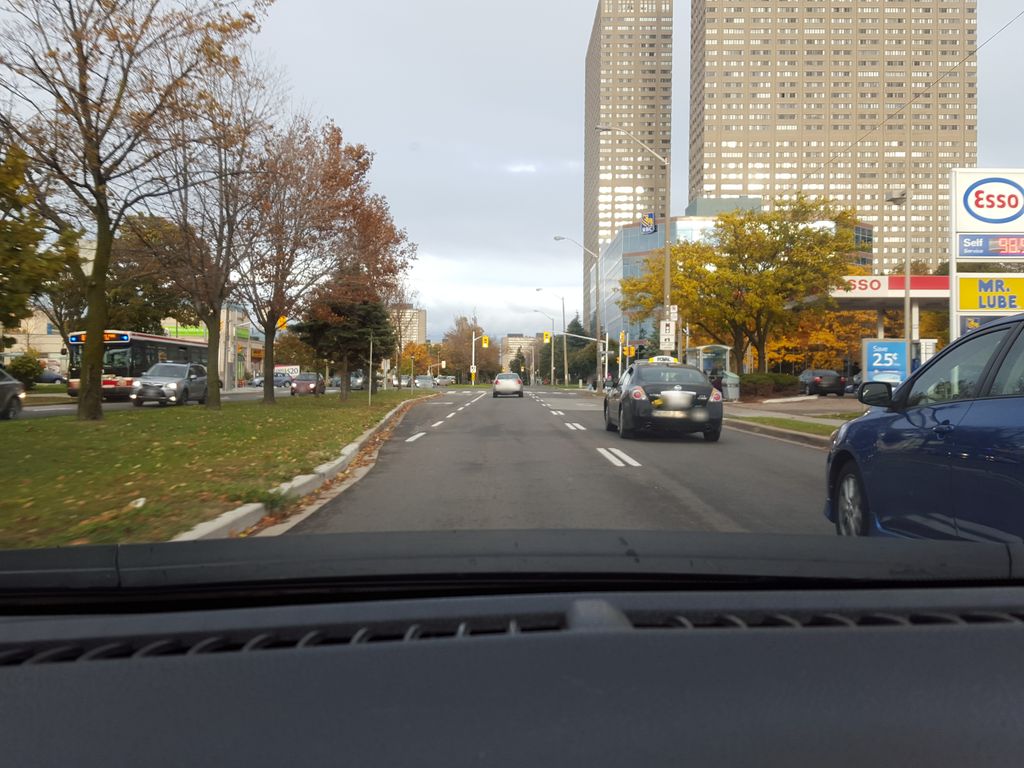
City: toronto